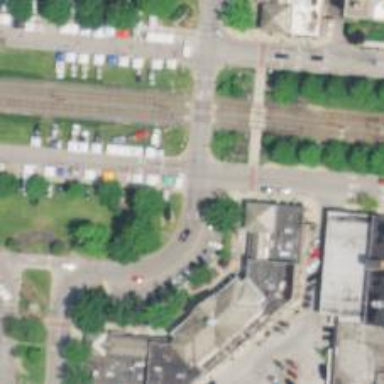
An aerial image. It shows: Marked crossing on footway.